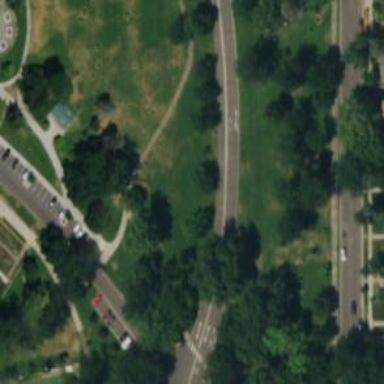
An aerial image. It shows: Asphalt cycleway.